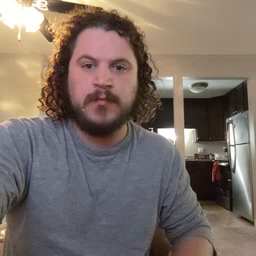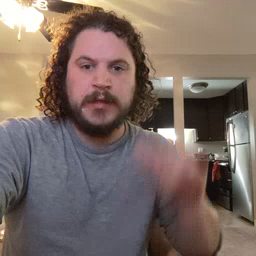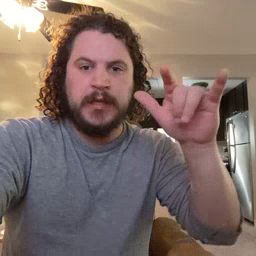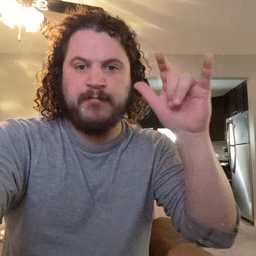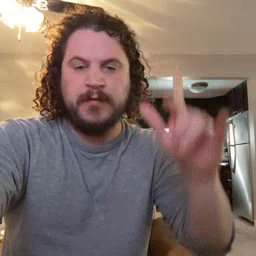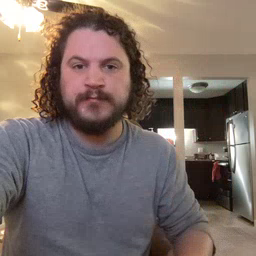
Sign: airplane